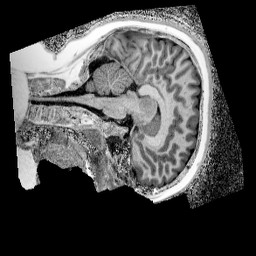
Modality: UNIT1_denoised
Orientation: sagittal
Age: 11
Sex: male
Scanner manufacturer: siemens
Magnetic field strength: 3 T
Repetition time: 4 s
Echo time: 0.00299 s